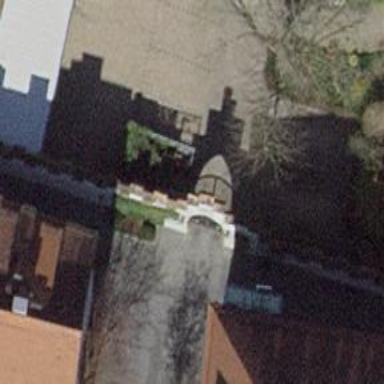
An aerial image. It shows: Entrance with barrier.